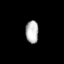
Tissue: lung
Cell type: T cells
Senescence score: 0.2346
Nuclear area (px): 283
Mean DAPI intensity: 183.608